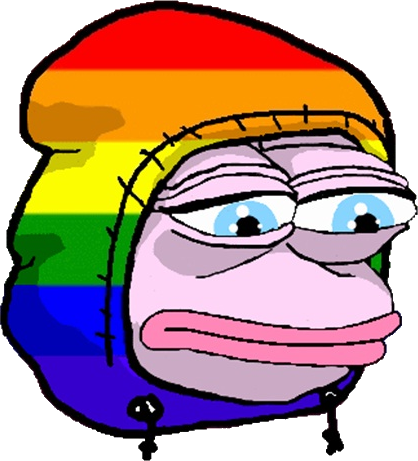
Label: 5_Pepe